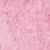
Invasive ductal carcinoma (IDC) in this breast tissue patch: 0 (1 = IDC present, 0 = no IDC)